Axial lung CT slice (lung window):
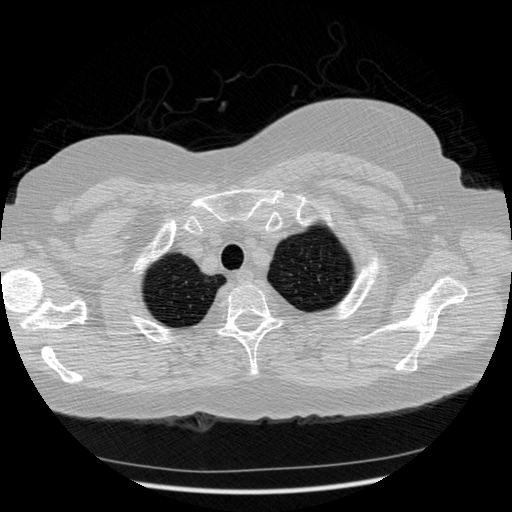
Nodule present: no